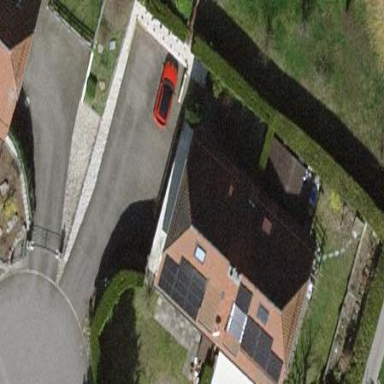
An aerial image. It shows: Simple and straightforward house.